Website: crate-barrel
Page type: billing-address
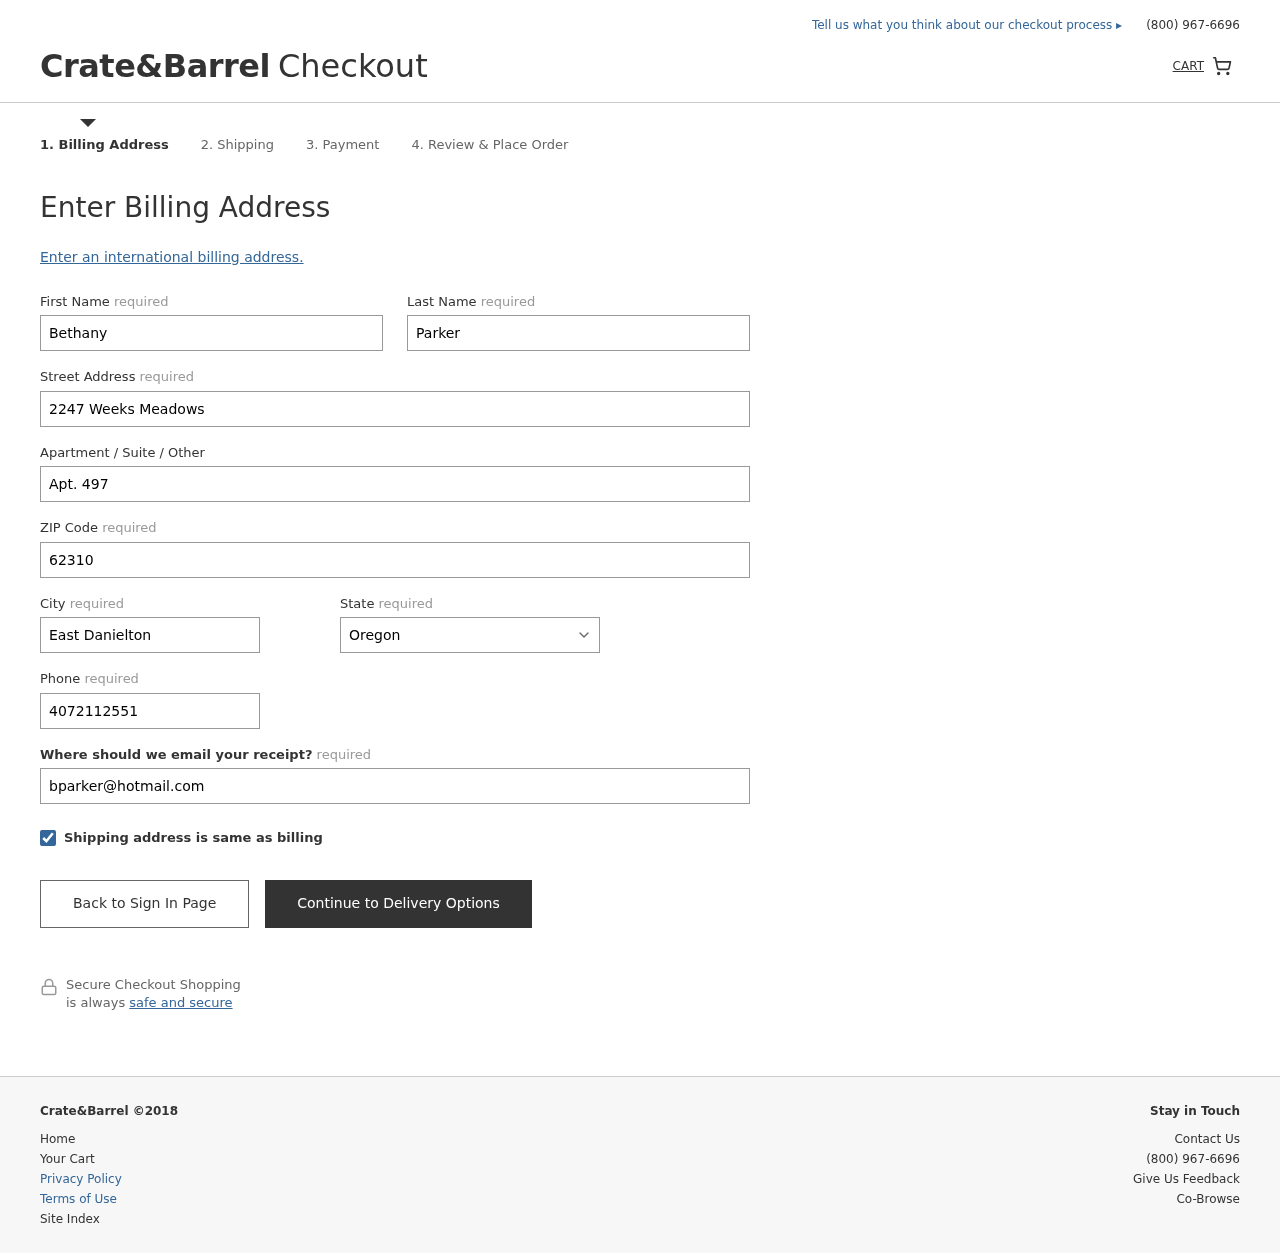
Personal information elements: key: PII_STATE
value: Oregon
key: PII_FIRSTNAME
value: Bethany
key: PII_LASTNAME
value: Parker
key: PII_STREET
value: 2247 Weeks Meadows
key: PII_STREET2
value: Apt. 497
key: PII_POSTCODE
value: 62310
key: PII_CITY
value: East Danielton
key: PII_PHONE
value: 4072112551
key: PII_EMAIL
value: bparker@hotmail.com